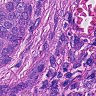
Metastatic tissue present: yes